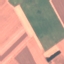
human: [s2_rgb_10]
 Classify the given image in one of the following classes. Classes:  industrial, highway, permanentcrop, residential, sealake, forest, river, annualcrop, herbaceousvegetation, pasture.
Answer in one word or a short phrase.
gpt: AnnualCrop